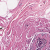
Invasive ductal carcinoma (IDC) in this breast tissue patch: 0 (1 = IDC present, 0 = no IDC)